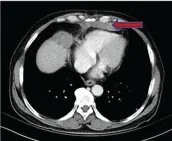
Imaging performance. (D-F) After 2 months of tislelizumab combined with epirubicin treatment, the CT showed a significantly smaller lesion shadow than before, and the efficacy evaluation was PR.
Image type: radiology (ct)